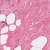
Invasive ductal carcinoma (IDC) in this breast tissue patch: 0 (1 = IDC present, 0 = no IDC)